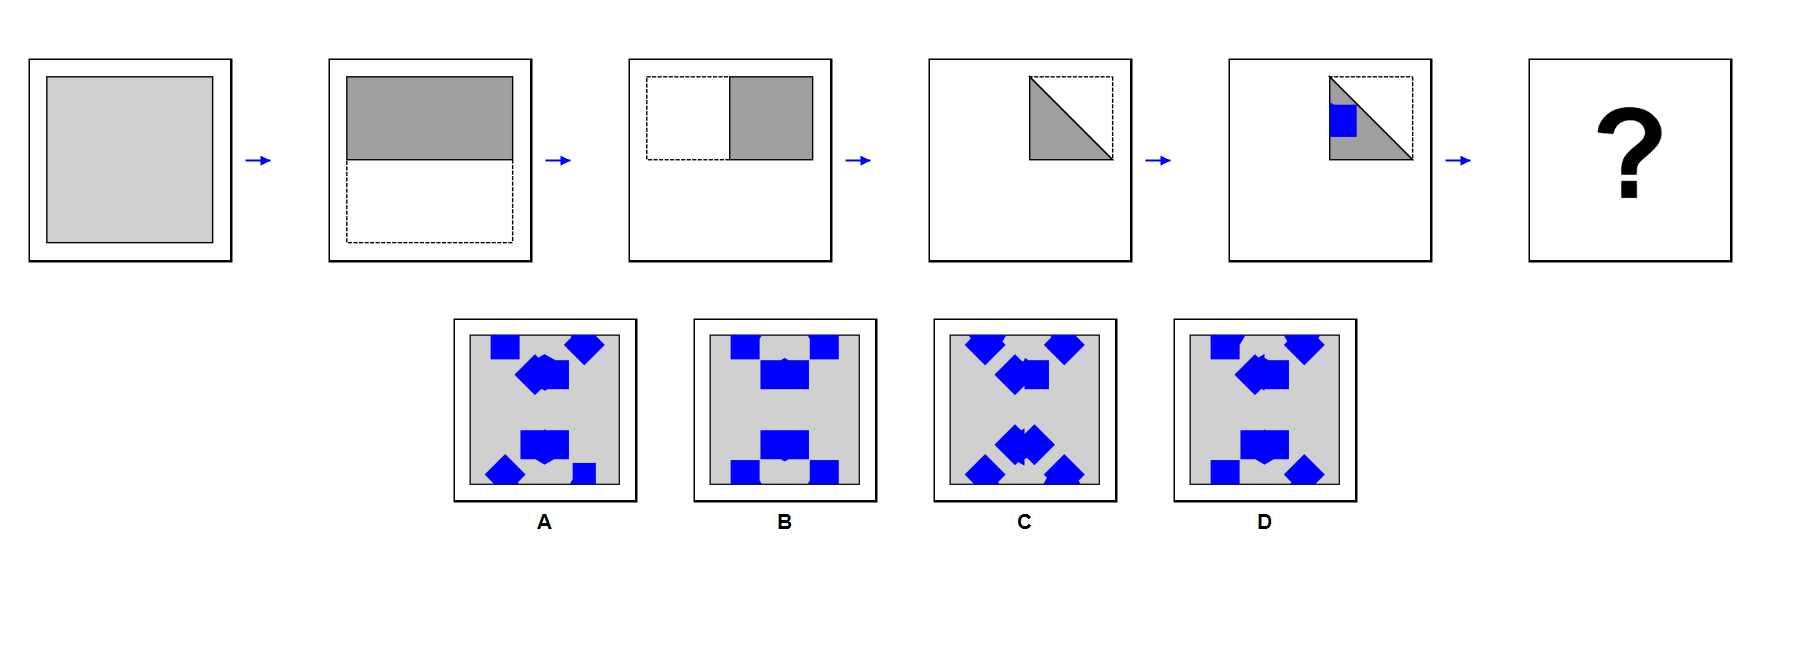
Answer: B